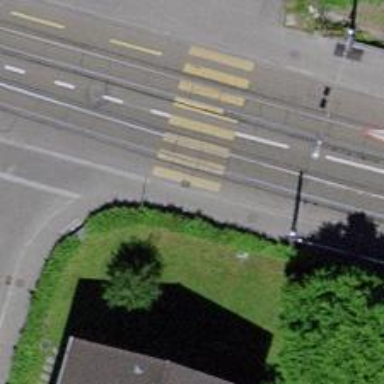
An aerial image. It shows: Kerb barrier.